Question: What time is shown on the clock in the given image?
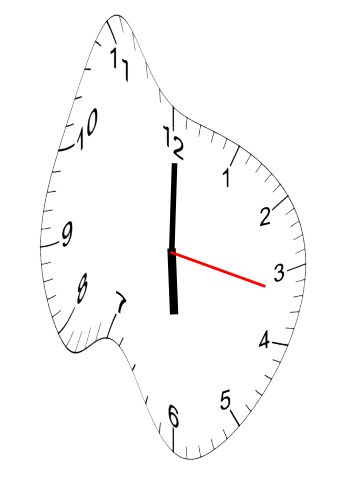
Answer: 06:00:17